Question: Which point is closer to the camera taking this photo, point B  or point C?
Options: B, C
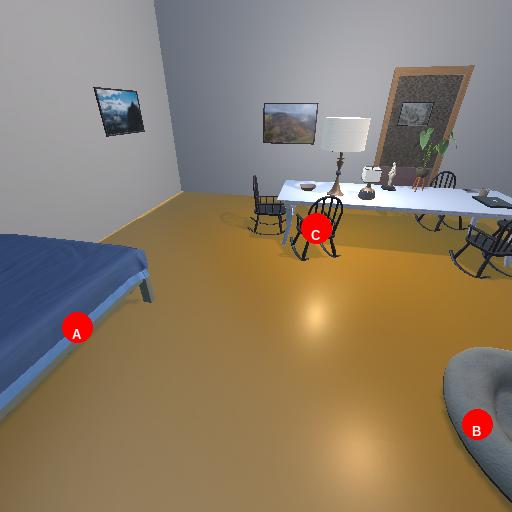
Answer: B